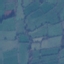
Land use / land cover class: Pasture